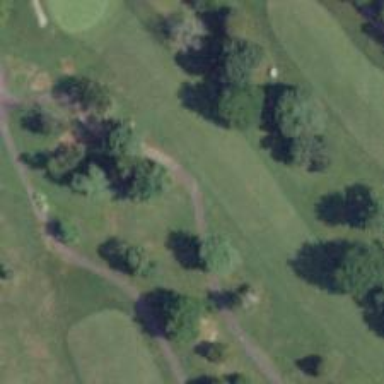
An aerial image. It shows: Pathway for golfing.